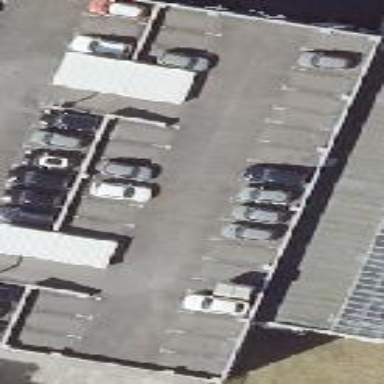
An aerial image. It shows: Parking area with surface parking. The building is part of the parking facility.